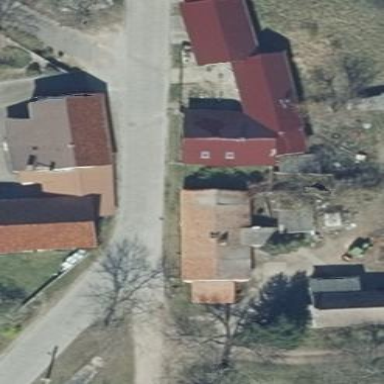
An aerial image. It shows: Building with flat maroon roof.